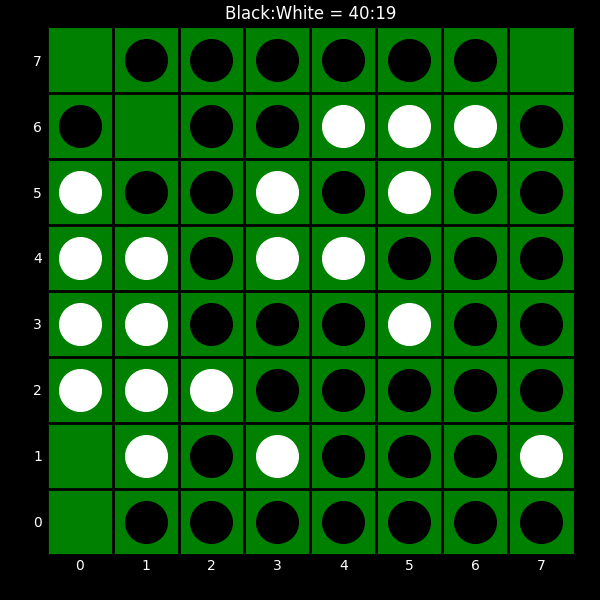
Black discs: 40
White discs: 19